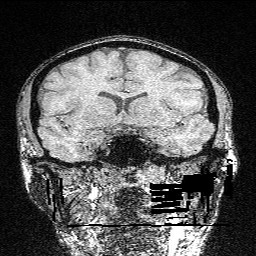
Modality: FLASH
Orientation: sagittal
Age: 23
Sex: male